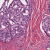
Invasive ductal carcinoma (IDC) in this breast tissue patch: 0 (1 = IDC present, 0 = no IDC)